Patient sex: M
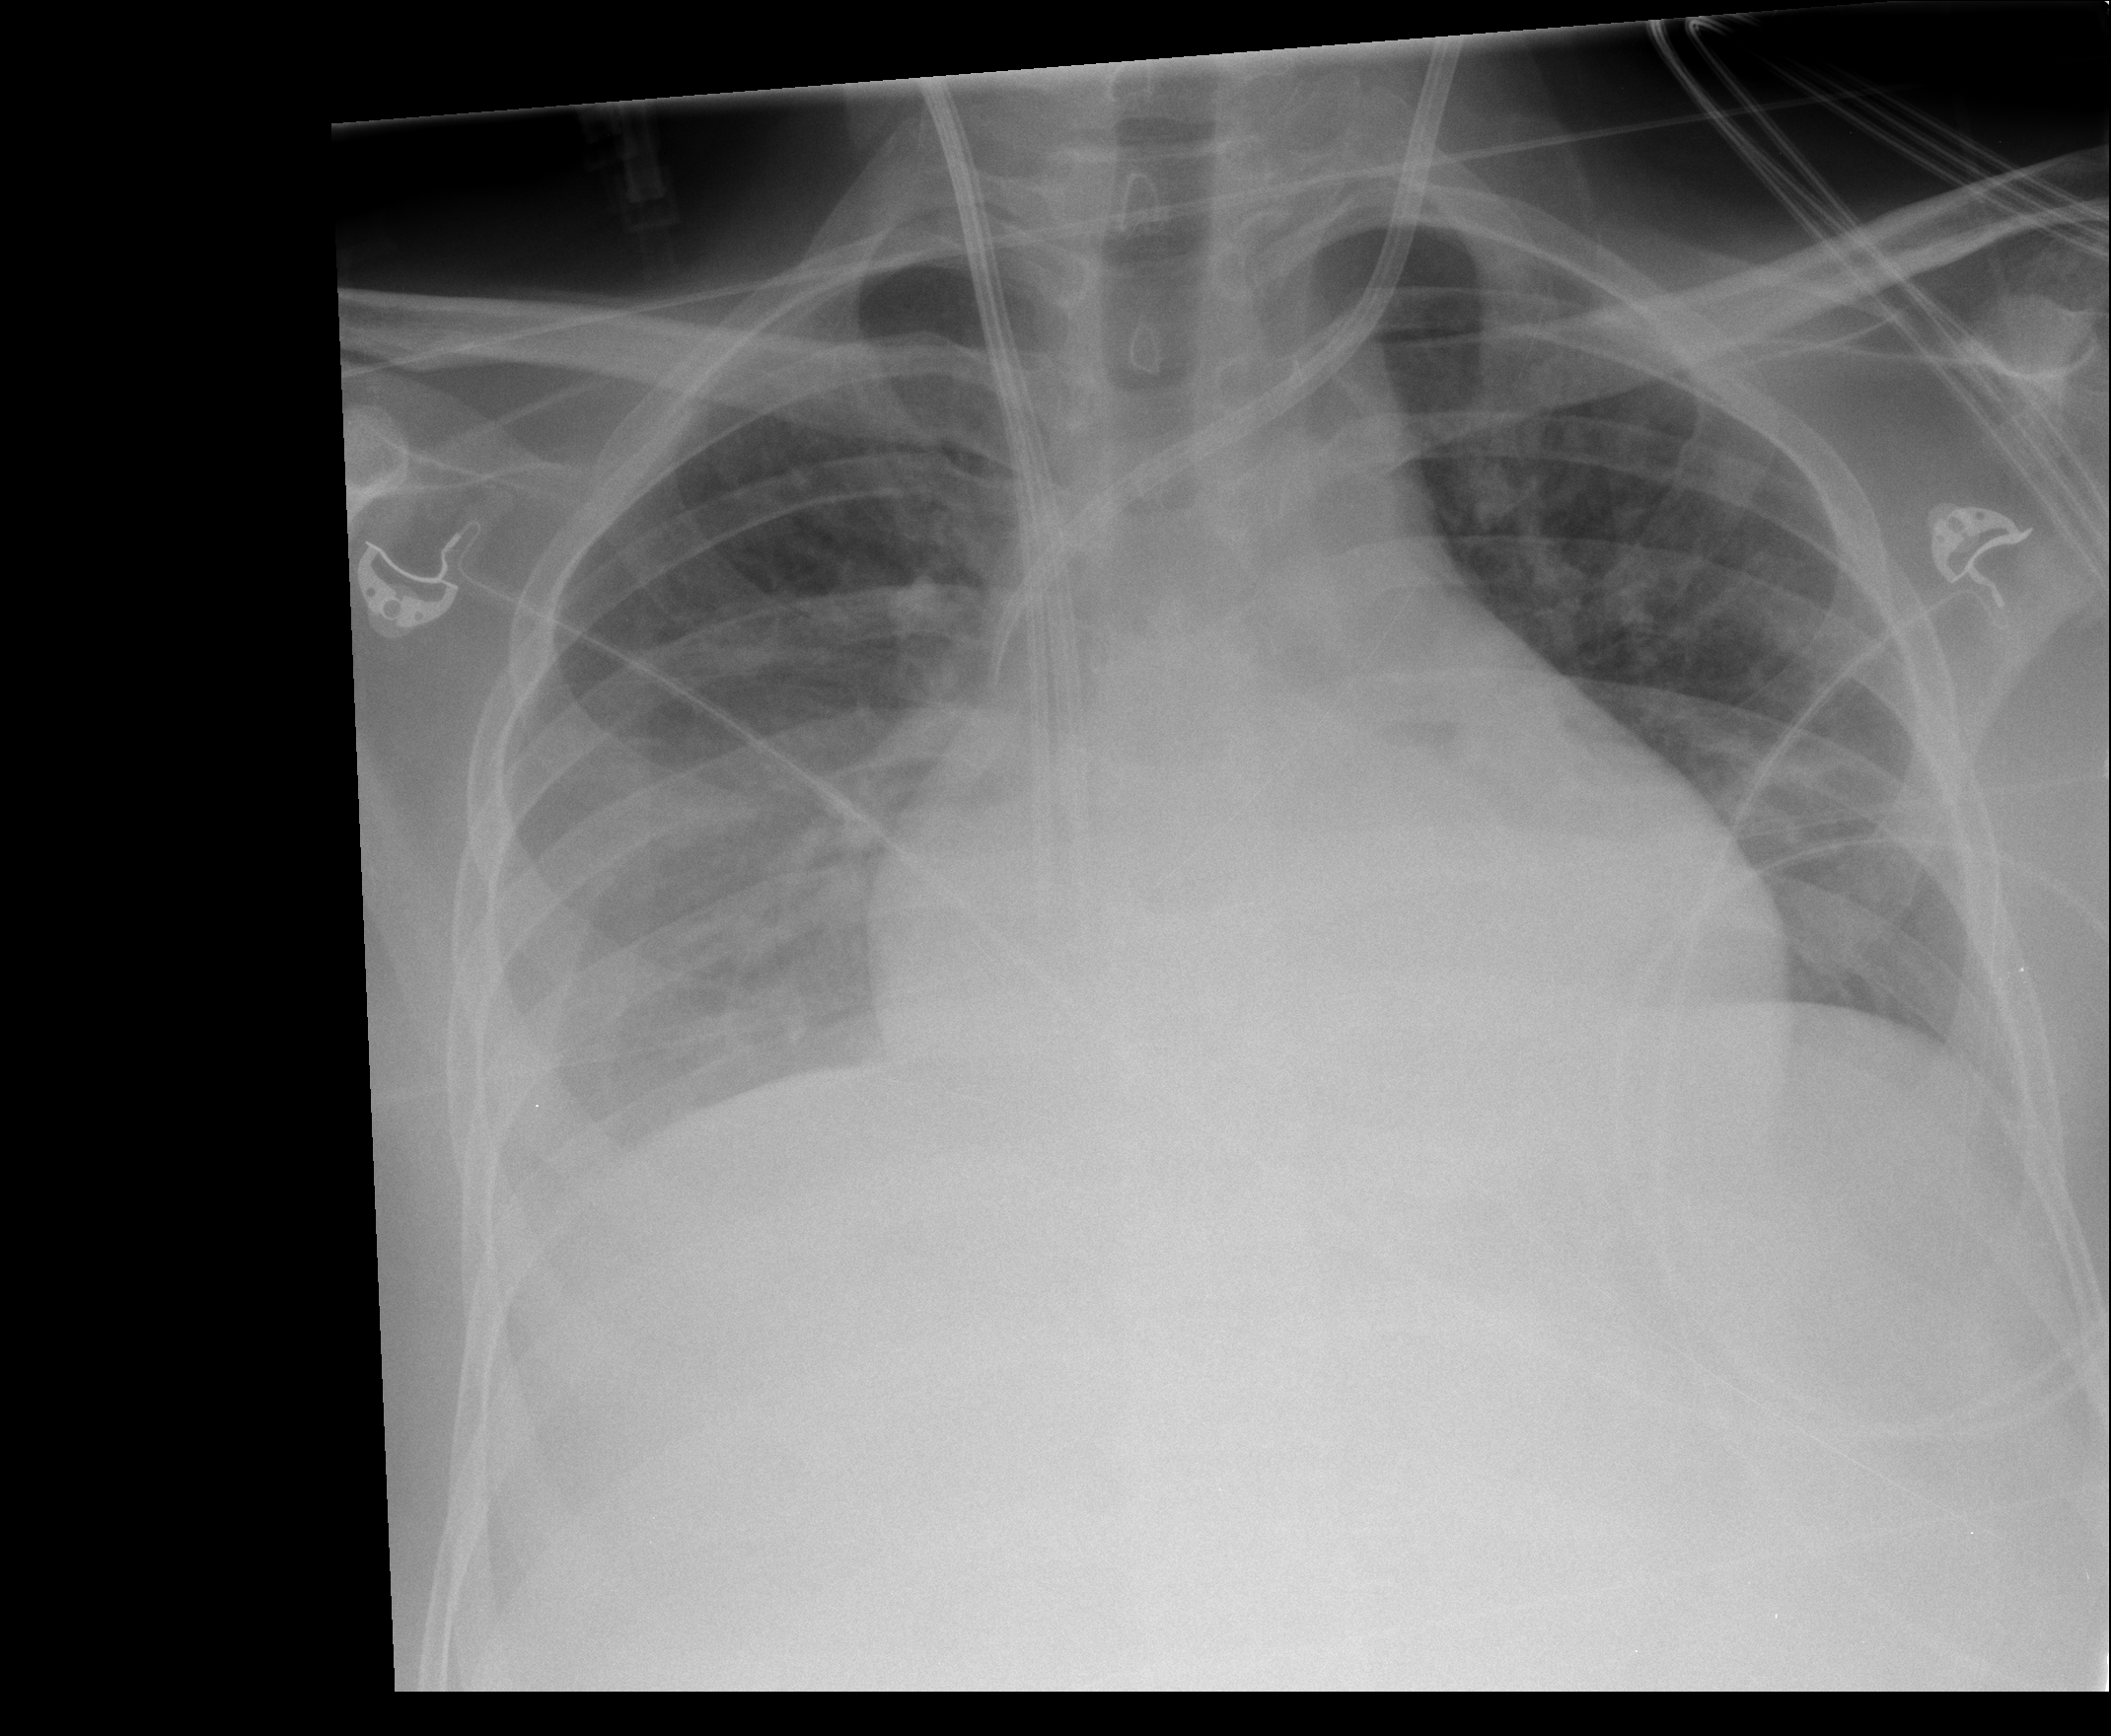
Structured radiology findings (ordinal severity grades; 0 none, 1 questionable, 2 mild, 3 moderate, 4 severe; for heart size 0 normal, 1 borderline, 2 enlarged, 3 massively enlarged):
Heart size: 2
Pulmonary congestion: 0
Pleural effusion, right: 3
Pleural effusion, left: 3
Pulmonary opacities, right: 0
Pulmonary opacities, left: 0
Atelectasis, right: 2
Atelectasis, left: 2